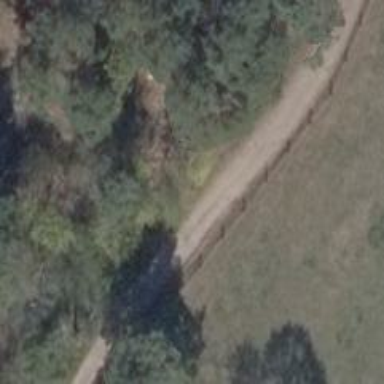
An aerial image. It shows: Dirt service road.